Question: Can anybody help me out with a little CSS issue? I know CSS, however I'm pretty bad at debugging it. I'm not sure when I give both my Academic Information and Personal Information 'display: inline-block' why there is several lines of white space appended to the bottom (above "Tell Us More About You").
I'm assuming this is the space that Personal Information would take up if it was not on the same line as Academic Information.
HTML (don't tell me about how inline styling is bad (I know)):
'''
<html>
<head>
<title>test</title>
</head>
<body>
<div style="display: inline-block;"><a style="font-size: 16pt;">ASAP APPLICATION FORM</a><img style="margin-left: 400px; height: 35px;" src="../css/images/asap_logo.png"> </div>
<hr>
<div>Date Submitted: <b><?php echo $_GET['dateSubmitted'] ?></b><br></div><br>
<div style="display: inline-block;">
<h3><i>ACADEMIC INFORMATION</i></h3>
<div>
Major:&nbsp;&nbsp;&nbsp;<b><u><?php echo $_GET['major'] ?></u></b>
<div style="margin-top: 8px;">Expected Graduation Year:&nbsp;&nbsp;&nbsp;<b><u><?php echo $_GET['gradDate'] ?></u></b></div>
<div style="margin-top: 8px;">Relevant work?:&nbsp;&nbsp;&nbsp;<b><u><?php echo ucfirst($_GET['work']) ?></u></b></div>
</div>
</div>
<div style="display: inline-block; margin-left: -300px;">
<h3><i>PERSONAL INFORMATION</i></h3>
<div>
Name:&nbsp;&nbsp;&nbsp;<b><u><?php echo $_GET['firstName']." ".$_GET['lastName'] ?></u></b><br>
<div style="margin-top: 8px;">Address:&nbsp;&nbsp;&nbsp;<b><u><?php echo $_GET['address'] ?></u></b><br></div>
<div style="margin-top: 8px;">Phone:&nbsp;&nbsp;&nbsp;<b><u><?php echo $_GET['phone'] ?></u></b><br></div>
<div style="margin-top: 8px;">Email:&nbsp;&nbsp;&nbsp;<b><u><?php echo $_GET['email'] ?></u></b></div>
</div>
</div>
<h3><i>TELL US MORE ABOUT YOU</i></h3>
<b>Position(s) interested in:</b>&nbsp;&nbsp;&nbsp;<?php echo $_GET['positions'] ?>
<br>
<b>Do you have work-study?</b>&nbsp;&nbsp;&nbsp;<?php echo ucfirst($_GET['workStudy']) ?>
<br>
<span>Describe your creative strengths:</span>
<textarea><?php echo $_GET['previousExperience'] ?></textarea>
<span>Briefly describe your previous work experience:</span>
<textarea rows="10" cols="40"><?php echo $_GET['creativeStrengths'] ?></textarea>
<span>What are your skills?:</span>
<textarea rows="10" cols="40"><?php echo $_GET['skills'] ?></textarea>
<span>What interests you about this position?:</span>
<textarea rows="10" cols="40"><?php echo $_GET['interests'] ?></textarea>
</body>
</html>
'''
Picture (this is converted to a PDF by the way):

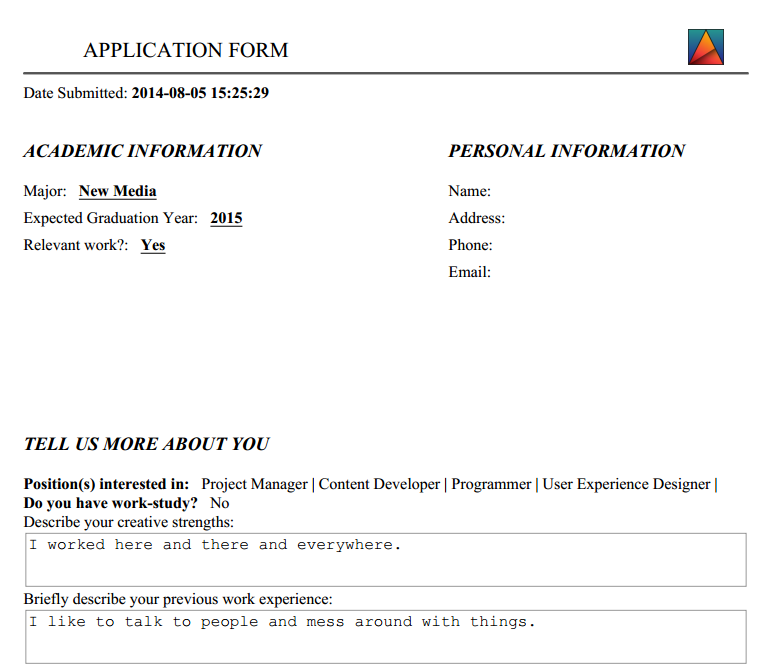
Answer: Try adding a div with the same display:inline-block around the bottom section as well.